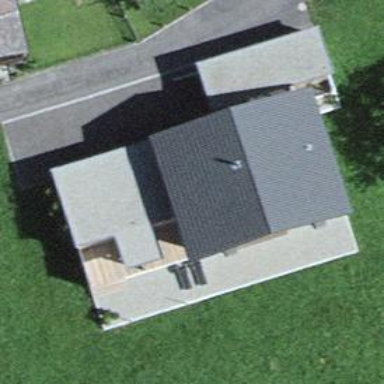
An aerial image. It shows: Garage.